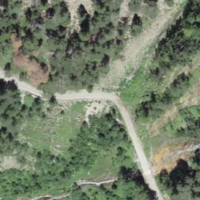
EUNIS habitat code: 23
Species observed at this site:
Parnassia palustris
Saxifraga aizoides
Bartsia alpina
Pinguicula alpina
Gymnadenia conopsea